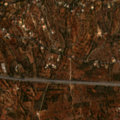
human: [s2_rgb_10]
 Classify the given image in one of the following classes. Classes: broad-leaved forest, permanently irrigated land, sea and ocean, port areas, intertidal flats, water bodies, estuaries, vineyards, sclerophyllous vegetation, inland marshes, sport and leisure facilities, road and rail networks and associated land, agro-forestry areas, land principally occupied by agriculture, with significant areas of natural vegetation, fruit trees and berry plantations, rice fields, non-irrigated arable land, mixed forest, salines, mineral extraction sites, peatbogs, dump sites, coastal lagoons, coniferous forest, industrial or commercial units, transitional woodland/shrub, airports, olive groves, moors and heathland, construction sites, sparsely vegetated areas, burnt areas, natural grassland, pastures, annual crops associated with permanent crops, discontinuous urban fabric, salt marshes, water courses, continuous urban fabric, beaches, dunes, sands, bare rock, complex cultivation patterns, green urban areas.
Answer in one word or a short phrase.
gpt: olive groves, annual crops associated with permanent crops, land principally occupied by agriculture, with significant areas of natural vegetation